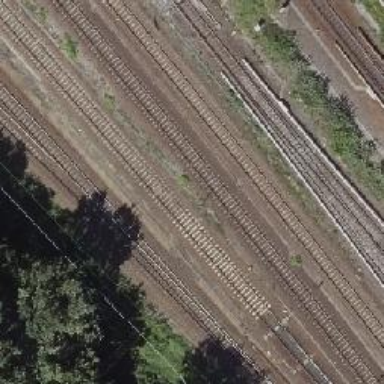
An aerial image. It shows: Railway signal.